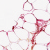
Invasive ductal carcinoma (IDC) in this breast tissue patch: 0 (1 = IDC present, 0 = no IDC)